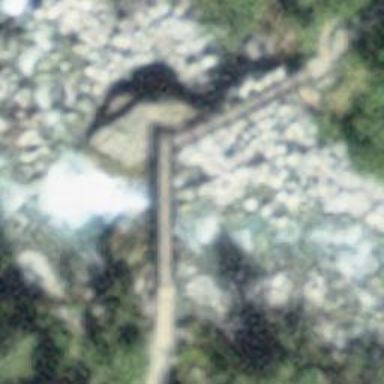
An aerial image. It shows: Path on bridge.